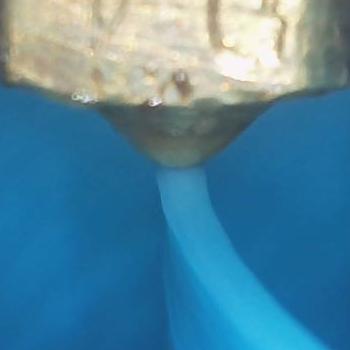
Flow rate: 200%